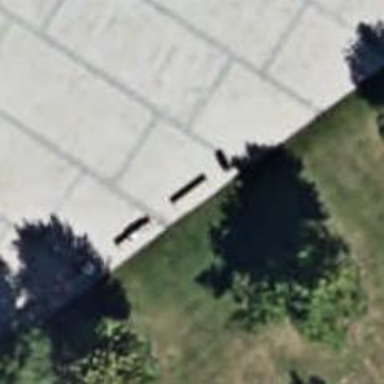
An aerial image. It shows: Light grey bench.